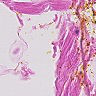
Metastatic tissue present: no